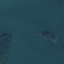
Land use / land cover class: SeaLake